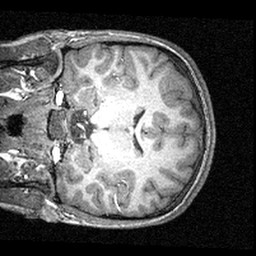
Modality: T1w
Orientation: coronal
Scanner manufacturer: siemens
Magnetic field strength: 3 T
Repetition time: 1.57 s
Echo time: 0.00304 s